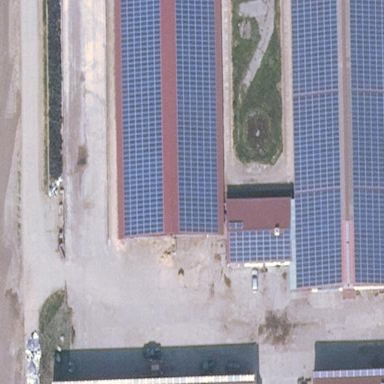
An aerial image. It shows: Building equipped with small solar photovoltaic panel for generating electricity.